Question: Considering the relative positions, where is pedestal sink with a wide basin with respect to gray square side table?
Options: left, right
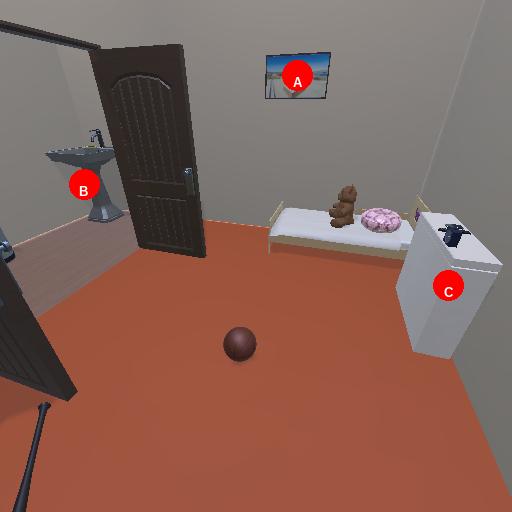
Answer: left